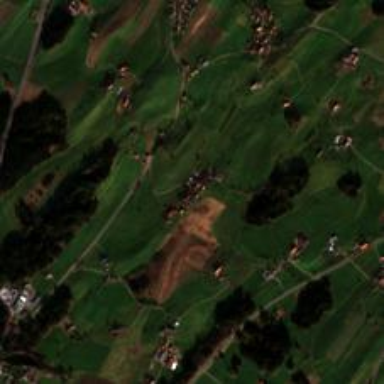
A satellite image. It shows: Small hamlet.